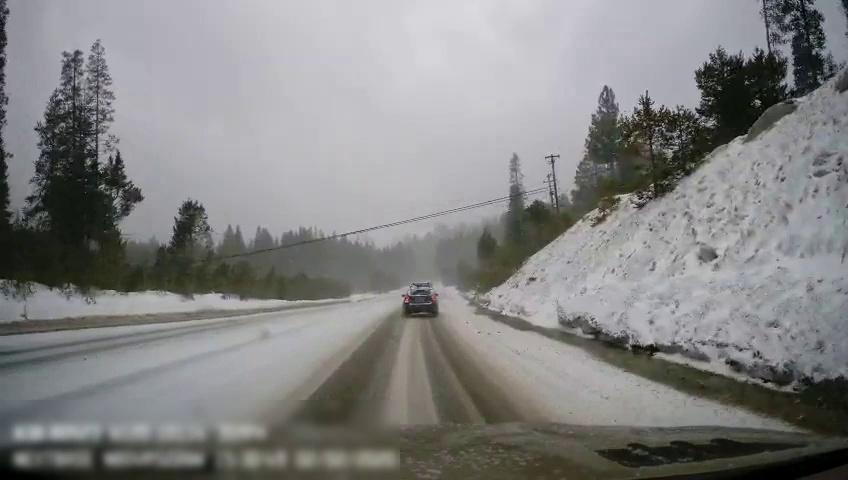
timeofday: Day
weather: Snowy
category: Drivable Space
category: Vehicles | SUV